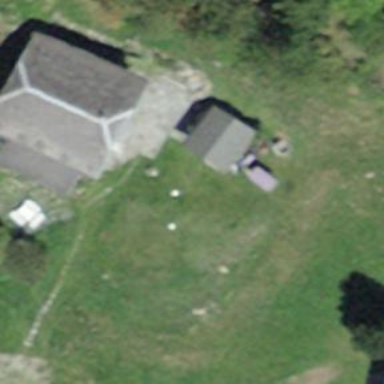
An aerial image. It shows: Detached building.